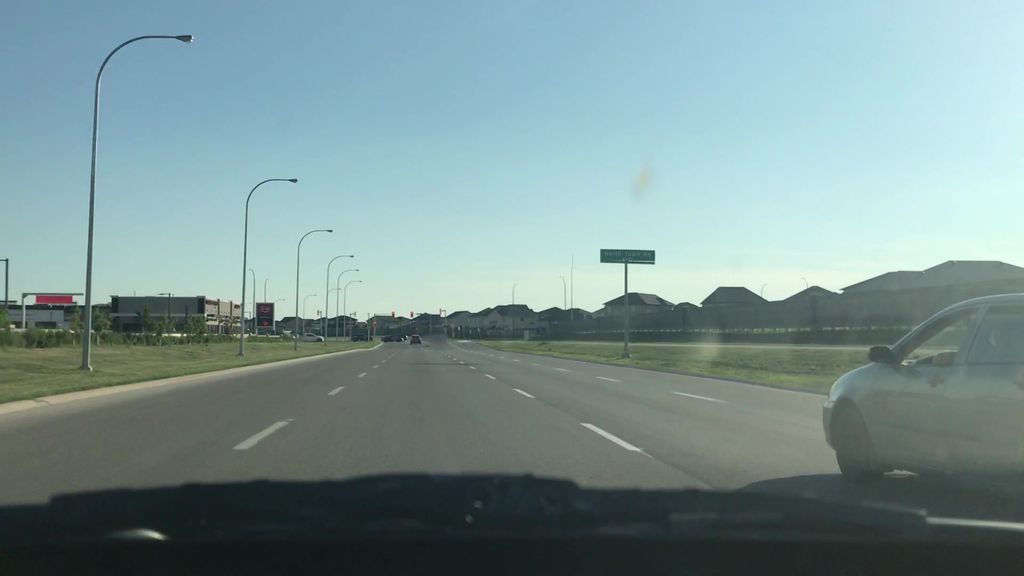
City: winnipeg